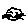
Label: cat